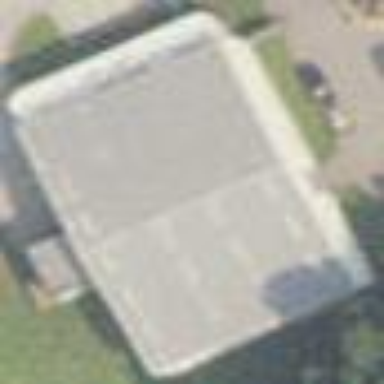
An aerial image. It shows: Commercial building.